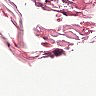
Metastatic tissue present: no